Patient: sex F, age 22
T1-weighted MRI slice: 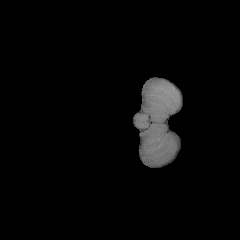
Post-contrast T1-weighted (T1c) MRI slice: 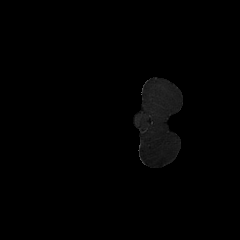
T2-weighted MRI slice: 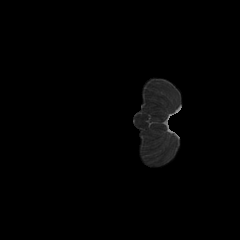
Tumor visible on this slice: no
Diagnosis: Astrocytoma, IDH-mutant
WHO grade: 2